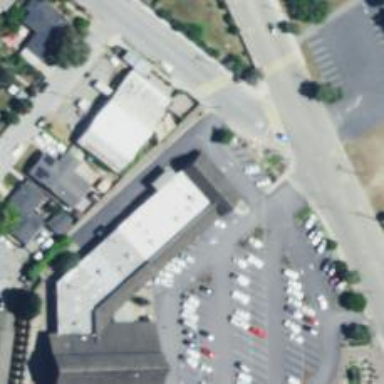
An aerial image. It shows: Post office.